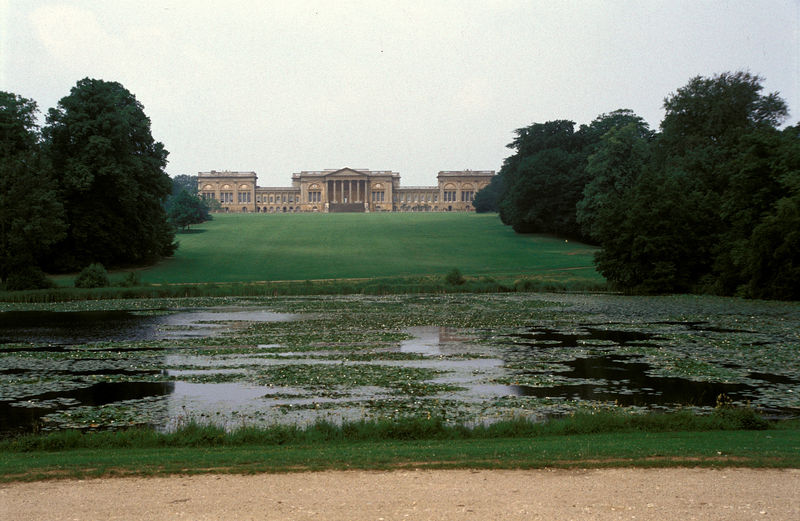
Titel: Blick über den Octagon Lake und Bowling Green nach Norden zum Haus
Künstler: Richard Woodward
Standort: Stowe, Buckinghamshire
Institution: Stowe Landscape Gardens
Schlagwörter: baum, blau, flügel, himmel, wasser, weiß, wolken, bäume, fluss, grün, landschaft, ocker, sand, see, teich, ufer, bunt, fenster, grau, hintergrund, licht, schwarz, strasse, säule, säulen, anlage, gebäude, gras, haus, park, rasen, schloss, weg, wiese, beige, architektur, stein, erde, ferne, natur, spiegelung, busch, büsche, gebüsch, gewässer, kanal, sonne, pflanze, pflanzen, england, wald, garten, sommer, strand, ansicht, fassaden, schotter, giebel, farbe, kies, promenade, foto, fotografie, photographie, bögen, eingang, antike, palast, gehweg, sumpf, photo, portal, villa, portikus, laubbäume, seerosen, seeufer, wegrand, museum, englisch, bauwerk, photografie, flachdach, versailles, flügelbau, flügelbauten, nebengebäude, schlosspark, haupthaus, wieso, seepflanzen, klassizsmus, pallast, seerosenteppich, anlagr